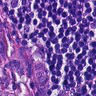
Metastatic tissue present: yes